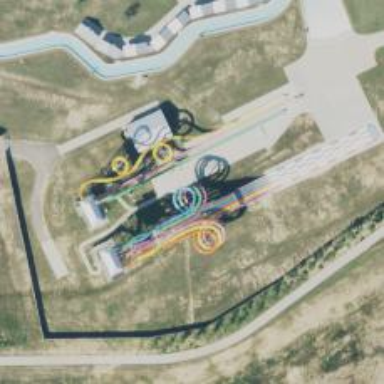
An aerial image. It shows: Water slide attraction.